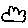
Label: cloud